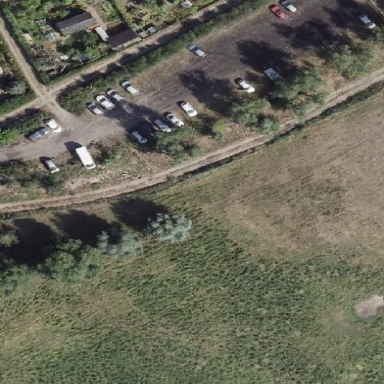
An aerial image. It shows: Parking area with dirt surface.